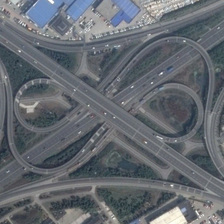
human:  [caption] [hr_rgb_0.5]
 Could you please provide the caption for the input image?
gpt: several buildings with parking lots and many green plants are near a viaduct .

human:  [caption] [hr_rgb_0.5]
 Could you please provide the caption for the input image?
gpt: several buildings with parking lots and many green plants are near a viaduct .

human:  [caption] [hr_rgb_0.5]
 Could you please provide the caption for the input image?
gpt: several buildings with parking lots and many green plants are near a viaduct .

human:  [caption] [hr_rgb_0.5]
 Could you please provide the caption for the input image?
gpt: several buildings with parking lots and many green plants are near a viaduct .

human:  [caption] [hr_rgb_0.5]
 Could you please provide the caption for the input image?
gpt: several buildings with parking lots and many green plants are near a viaduct .